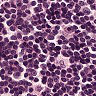
Metastatic tissue present: no